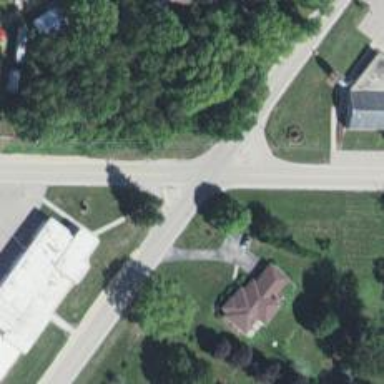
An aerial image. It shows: Stop road.